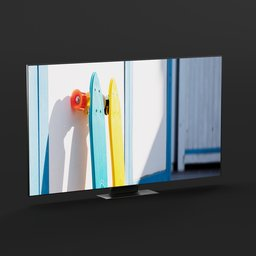
Label: electronics